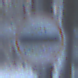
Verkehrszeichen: Zollstelle
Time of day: MorningAfternoon
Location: Outdoor (Nature)
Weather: Clear
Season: Winter
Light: Natural